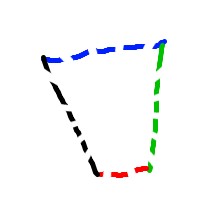
Shape: trapezoid